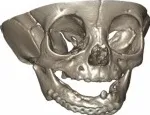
Four months after surgery.
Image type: radiology (ct)